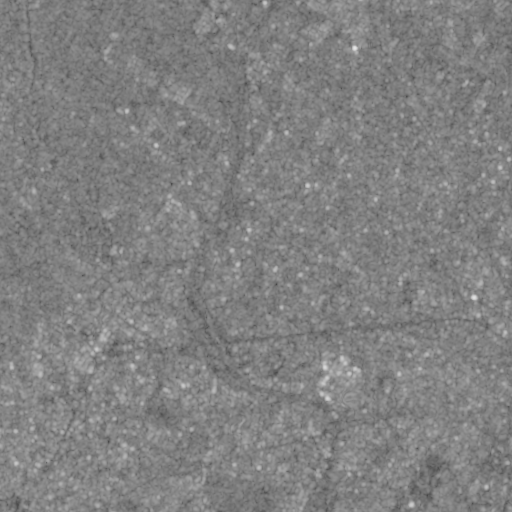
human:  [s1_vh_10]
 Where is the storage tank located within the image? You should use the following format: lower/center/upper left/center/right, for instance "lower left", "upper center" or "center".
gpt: The storage tank is located in the center left of the image.
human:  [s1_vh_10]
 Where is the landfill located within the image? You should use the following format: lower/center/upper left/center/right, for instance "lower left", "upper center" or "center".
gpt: There is no landfill in the image.

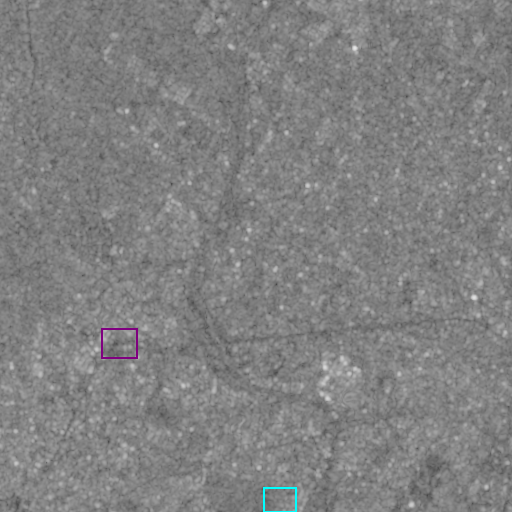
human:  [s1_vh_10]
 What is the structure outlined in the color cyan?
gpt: The structure outlined in cyan is a park.
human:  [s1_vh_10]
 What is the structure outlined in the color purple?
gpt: The structure outlined in purple is a parking lot.
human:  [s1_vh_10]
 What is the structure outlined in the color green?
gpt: There is no green outline.